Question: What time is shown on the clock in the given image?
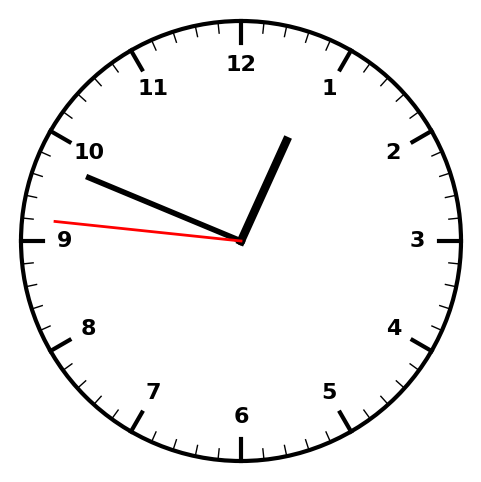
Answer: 12:48:46